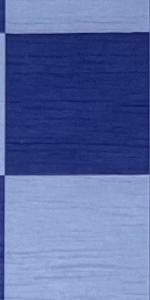
Label: Empty